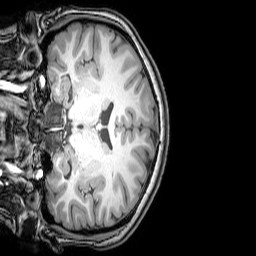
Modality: T1w
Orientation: coronal
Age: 21
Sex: female
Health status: healthy
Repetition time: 0.081 s
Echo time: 0.037 s